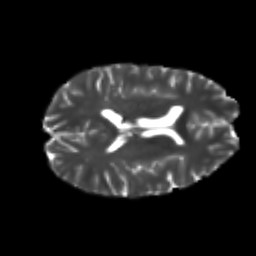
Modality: T2w
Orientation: axial
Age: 23
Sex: female
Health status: healthy
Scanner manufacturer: philips
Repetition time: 7.477 s
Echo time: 0.08753 s